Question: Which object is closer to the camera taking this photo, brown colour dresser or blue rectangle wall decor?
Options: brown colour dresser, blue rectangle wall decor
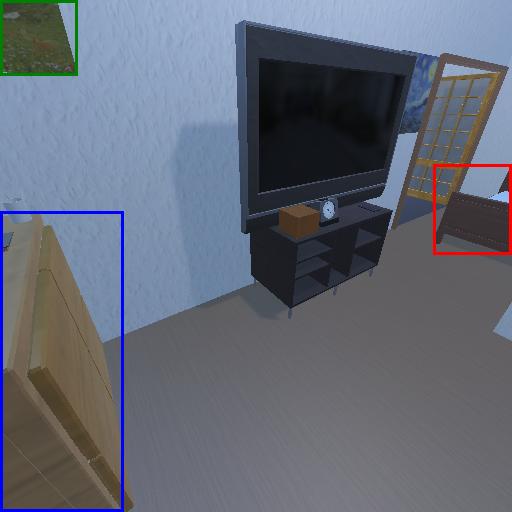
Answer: brown colour dresser